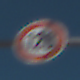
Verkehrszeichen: Geschwindigkeit120
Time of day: Midday
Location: Outdoor (Nature)
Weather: PartlyCloudy
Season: NotSpecified
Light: Natural